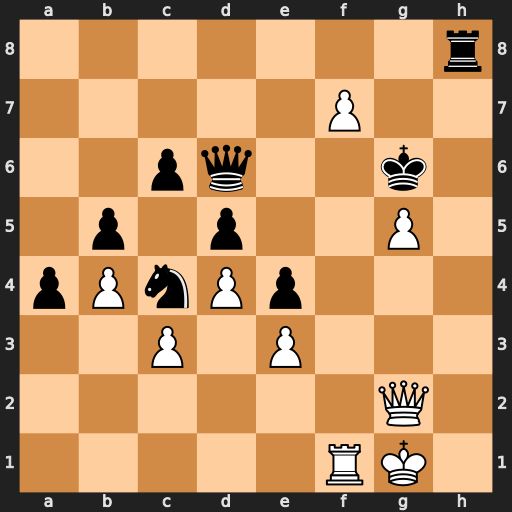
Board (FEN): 7r/5P2/2pq2k1/1p1p2P1/pPnPp3/2P1P3/6Q1/5RK1
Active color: w
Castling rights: -
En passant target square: -
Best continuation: Rf6+ Qxf6 gxf6+ Kxf6 Qg8 Rxg8+ fxg8=Q